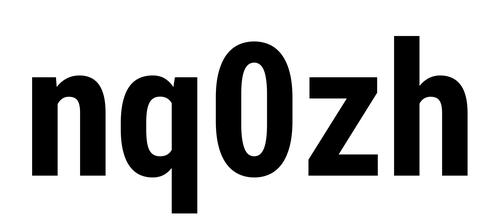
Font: Roboto_Condensed_Bold